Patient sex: F
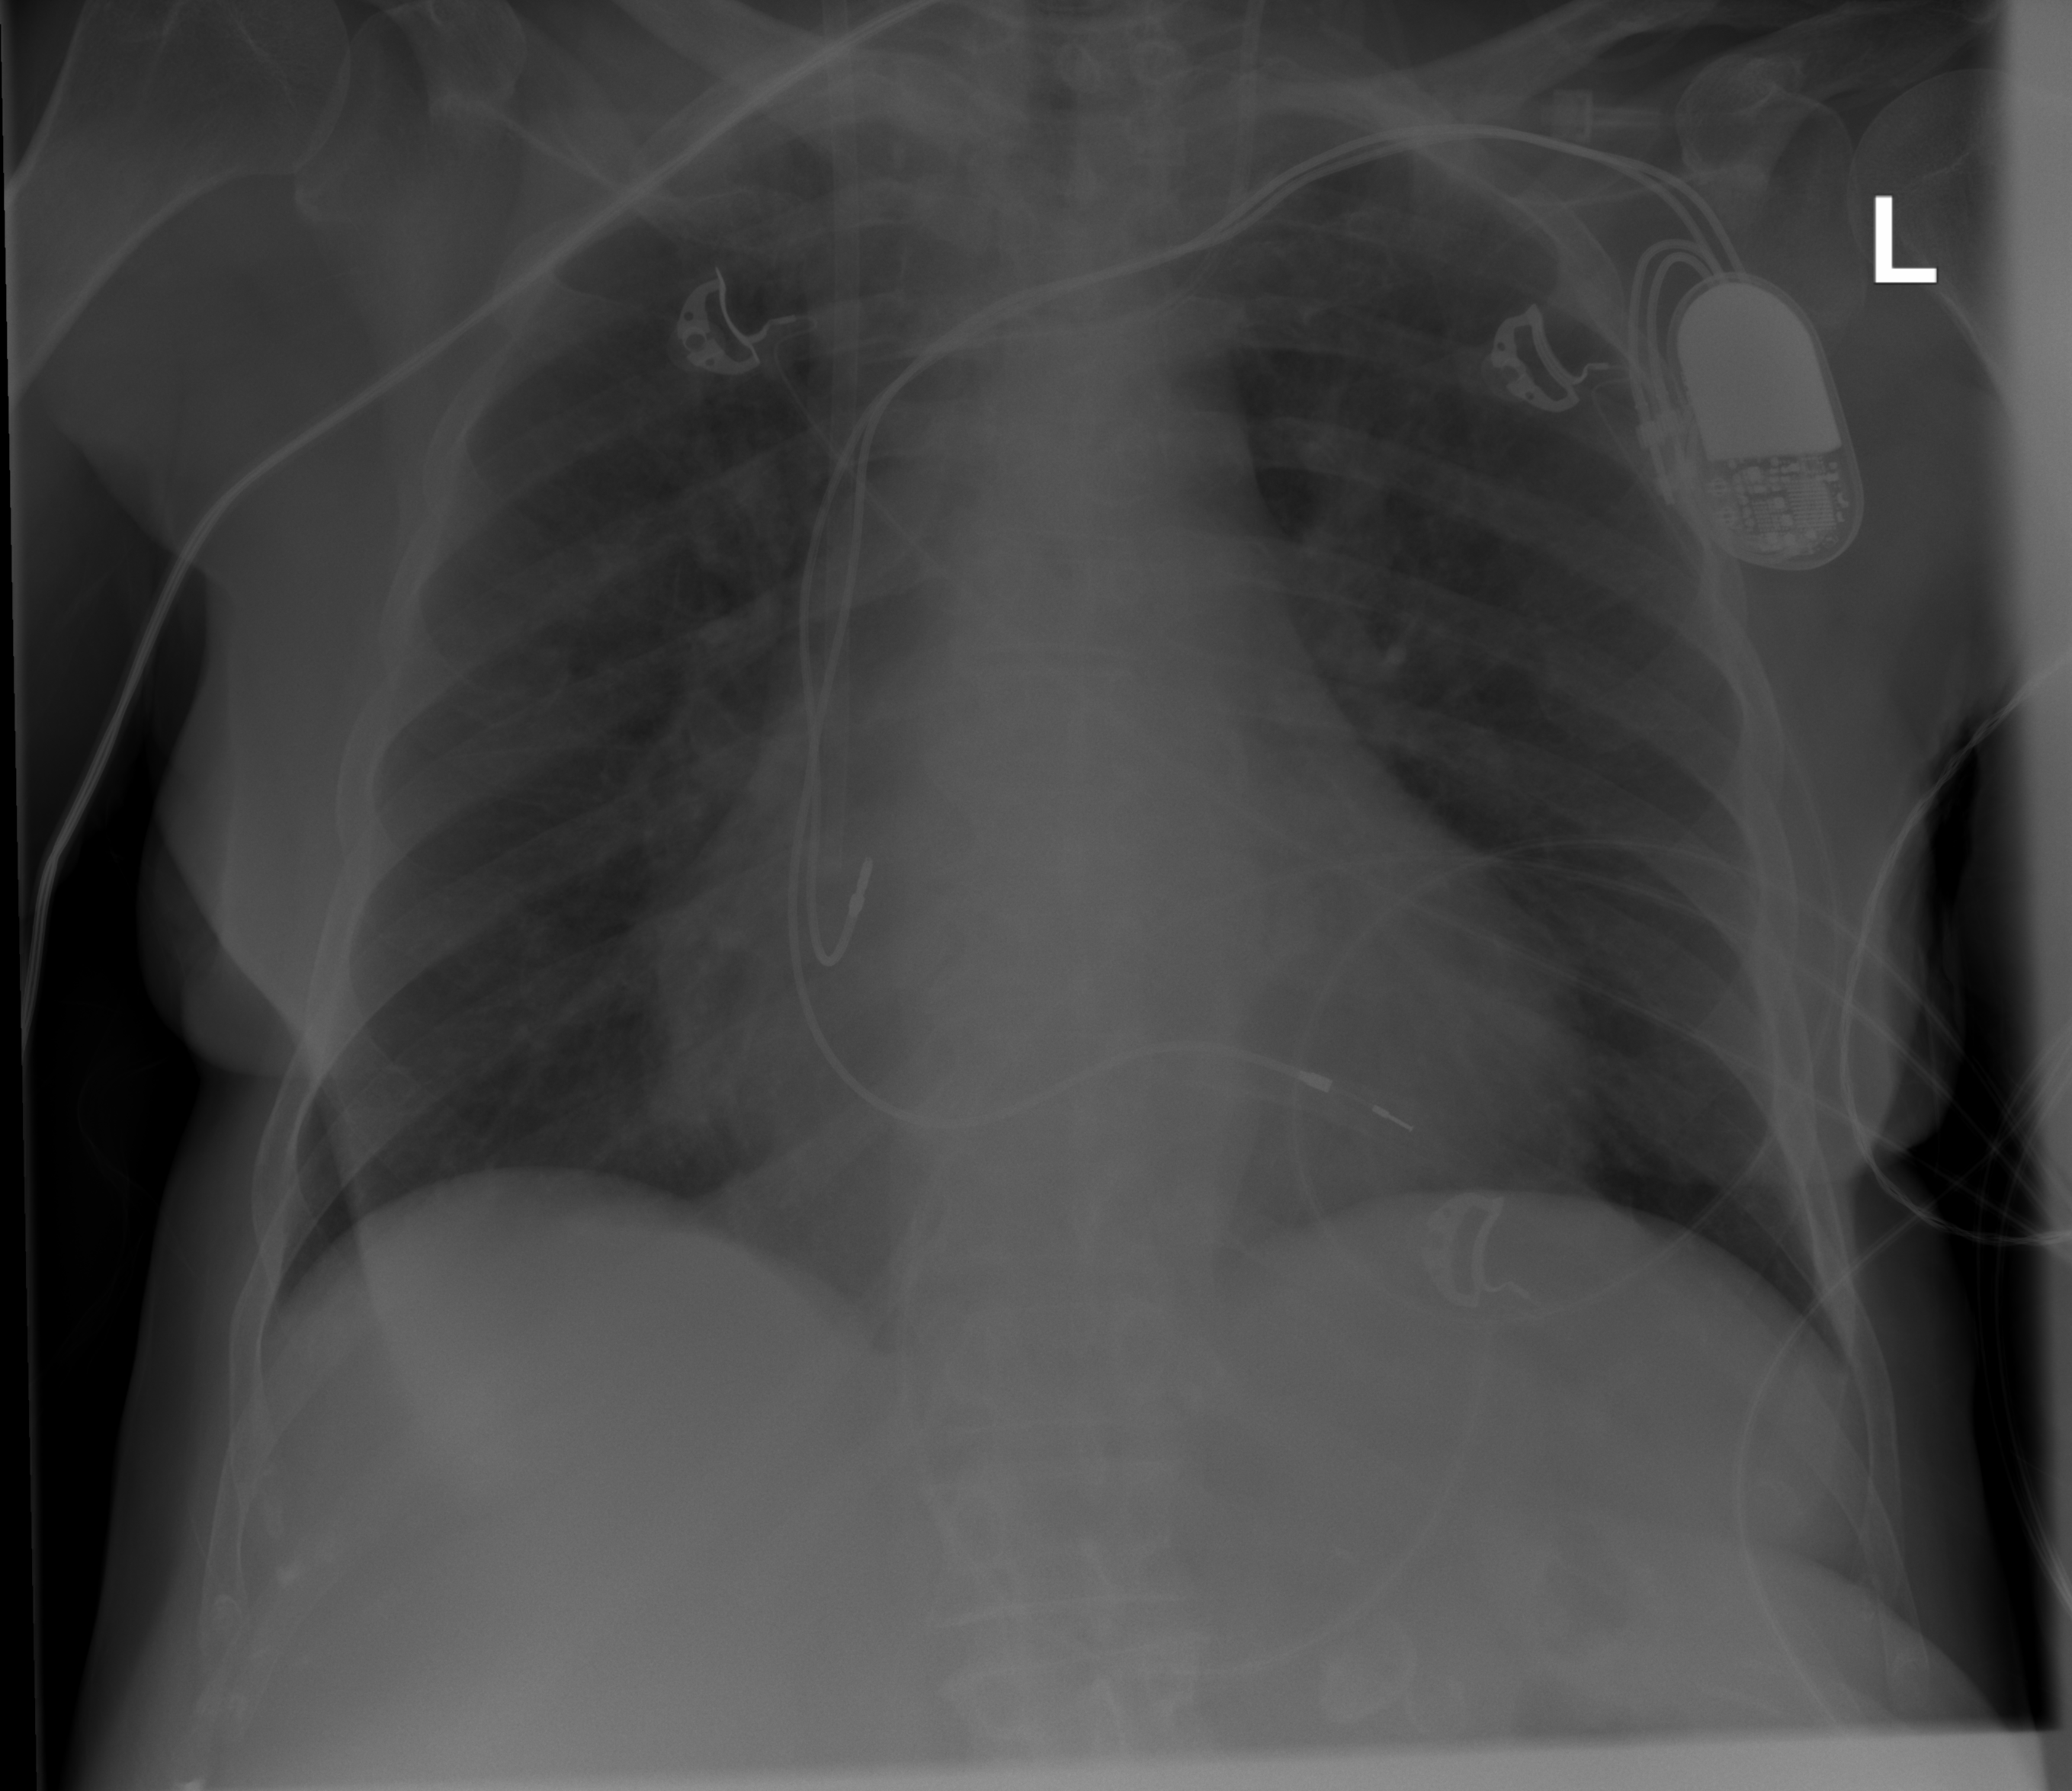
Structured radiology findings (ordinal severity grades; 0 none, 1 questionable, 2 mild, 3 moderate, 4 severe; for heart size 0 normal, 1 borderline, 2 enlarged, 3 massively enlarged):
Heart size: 1
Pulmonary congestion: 2
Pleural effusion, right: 0
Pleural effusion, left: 0
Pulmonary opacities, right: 0
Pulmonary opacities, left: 0
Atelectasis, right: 0
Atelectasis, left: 0